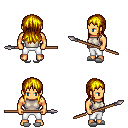
a pixel art fantasy rpg character, male body template, human, tanned skin, white sleeveless shirt, white pants, blonde unkempt hairstyle, white slippers, spear, four views (front, back, left, right), 2x2 character sprite sheet, small pixel art, hard edges, no anti-aliasing